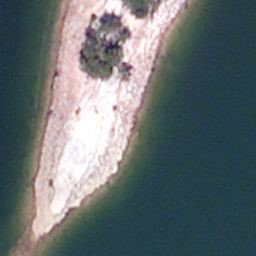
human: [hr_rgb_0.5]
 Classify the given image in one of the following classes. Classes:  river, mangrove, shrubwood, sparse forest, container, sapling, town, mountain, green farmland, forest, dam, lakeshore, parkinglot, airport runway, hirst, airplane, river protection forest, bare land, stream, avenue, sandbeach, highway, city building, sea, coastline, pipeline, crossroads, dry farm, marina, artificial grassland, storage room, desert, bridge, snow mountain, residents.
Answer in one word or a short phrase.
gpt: lakeshore